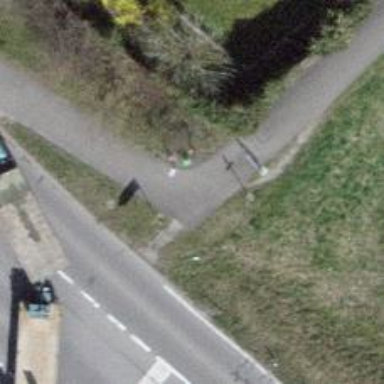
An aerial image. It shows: Cycle barrier.